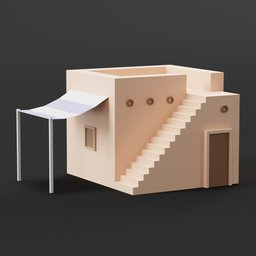
Label: architecture